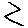
Label: zigzag